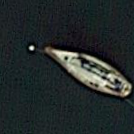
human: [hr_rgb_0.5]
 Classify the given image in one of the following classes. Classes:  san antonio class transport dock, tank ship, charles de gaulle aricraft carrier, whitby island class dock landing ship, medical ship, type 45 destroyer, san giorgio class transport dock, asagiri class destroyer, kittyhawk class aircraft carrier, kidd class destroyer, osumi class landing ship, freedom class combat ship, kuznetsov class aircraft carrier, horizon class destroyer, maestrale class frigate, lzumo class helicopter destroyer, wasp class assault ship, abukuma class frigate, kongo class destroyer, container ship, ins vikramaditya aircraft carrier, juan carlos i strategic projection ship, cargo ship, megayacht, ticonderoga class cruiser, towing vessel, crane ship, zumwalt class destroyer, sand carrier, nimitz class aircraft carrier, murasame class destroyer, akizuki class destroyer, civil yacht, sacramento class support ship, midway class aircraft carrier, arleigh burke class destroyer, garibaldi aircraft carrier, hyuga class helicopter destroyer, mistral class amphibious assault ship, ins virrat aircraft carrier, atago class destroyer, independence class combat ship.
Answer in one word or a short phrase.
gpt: Civil yacht